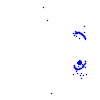
Particle: electron